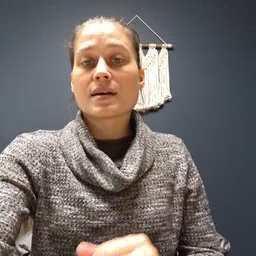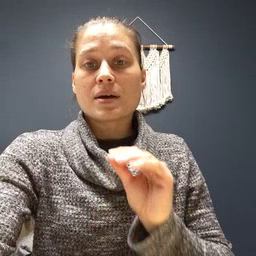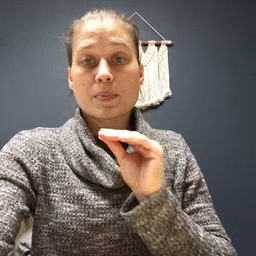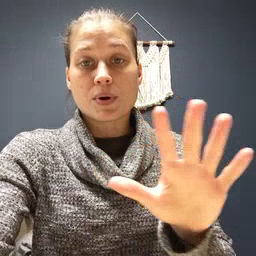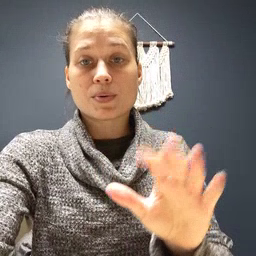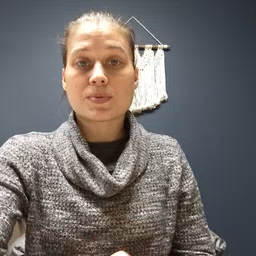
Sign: blow